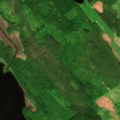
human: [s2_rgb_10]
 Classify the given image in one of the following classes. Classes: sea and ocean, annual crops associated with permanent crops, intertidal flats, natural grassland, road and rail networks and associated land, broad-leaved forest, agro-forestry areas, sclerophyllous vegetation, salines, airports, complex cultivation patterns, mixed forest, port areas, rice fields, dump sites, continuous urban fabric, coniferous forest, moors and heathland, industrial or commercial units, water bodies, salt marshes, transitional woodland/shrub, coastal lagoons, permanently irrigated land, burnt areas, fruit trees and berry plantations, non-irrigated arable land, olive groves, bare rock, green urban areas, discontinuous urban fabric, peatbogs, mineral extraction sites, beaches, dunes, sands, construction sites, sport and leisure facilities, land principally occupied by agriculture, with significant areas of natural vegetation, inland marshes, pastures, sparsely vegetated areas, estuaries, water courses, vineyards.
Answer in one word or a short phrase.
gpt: coniferous forest, mixed forest, peatbogs, water bodies